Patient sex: M
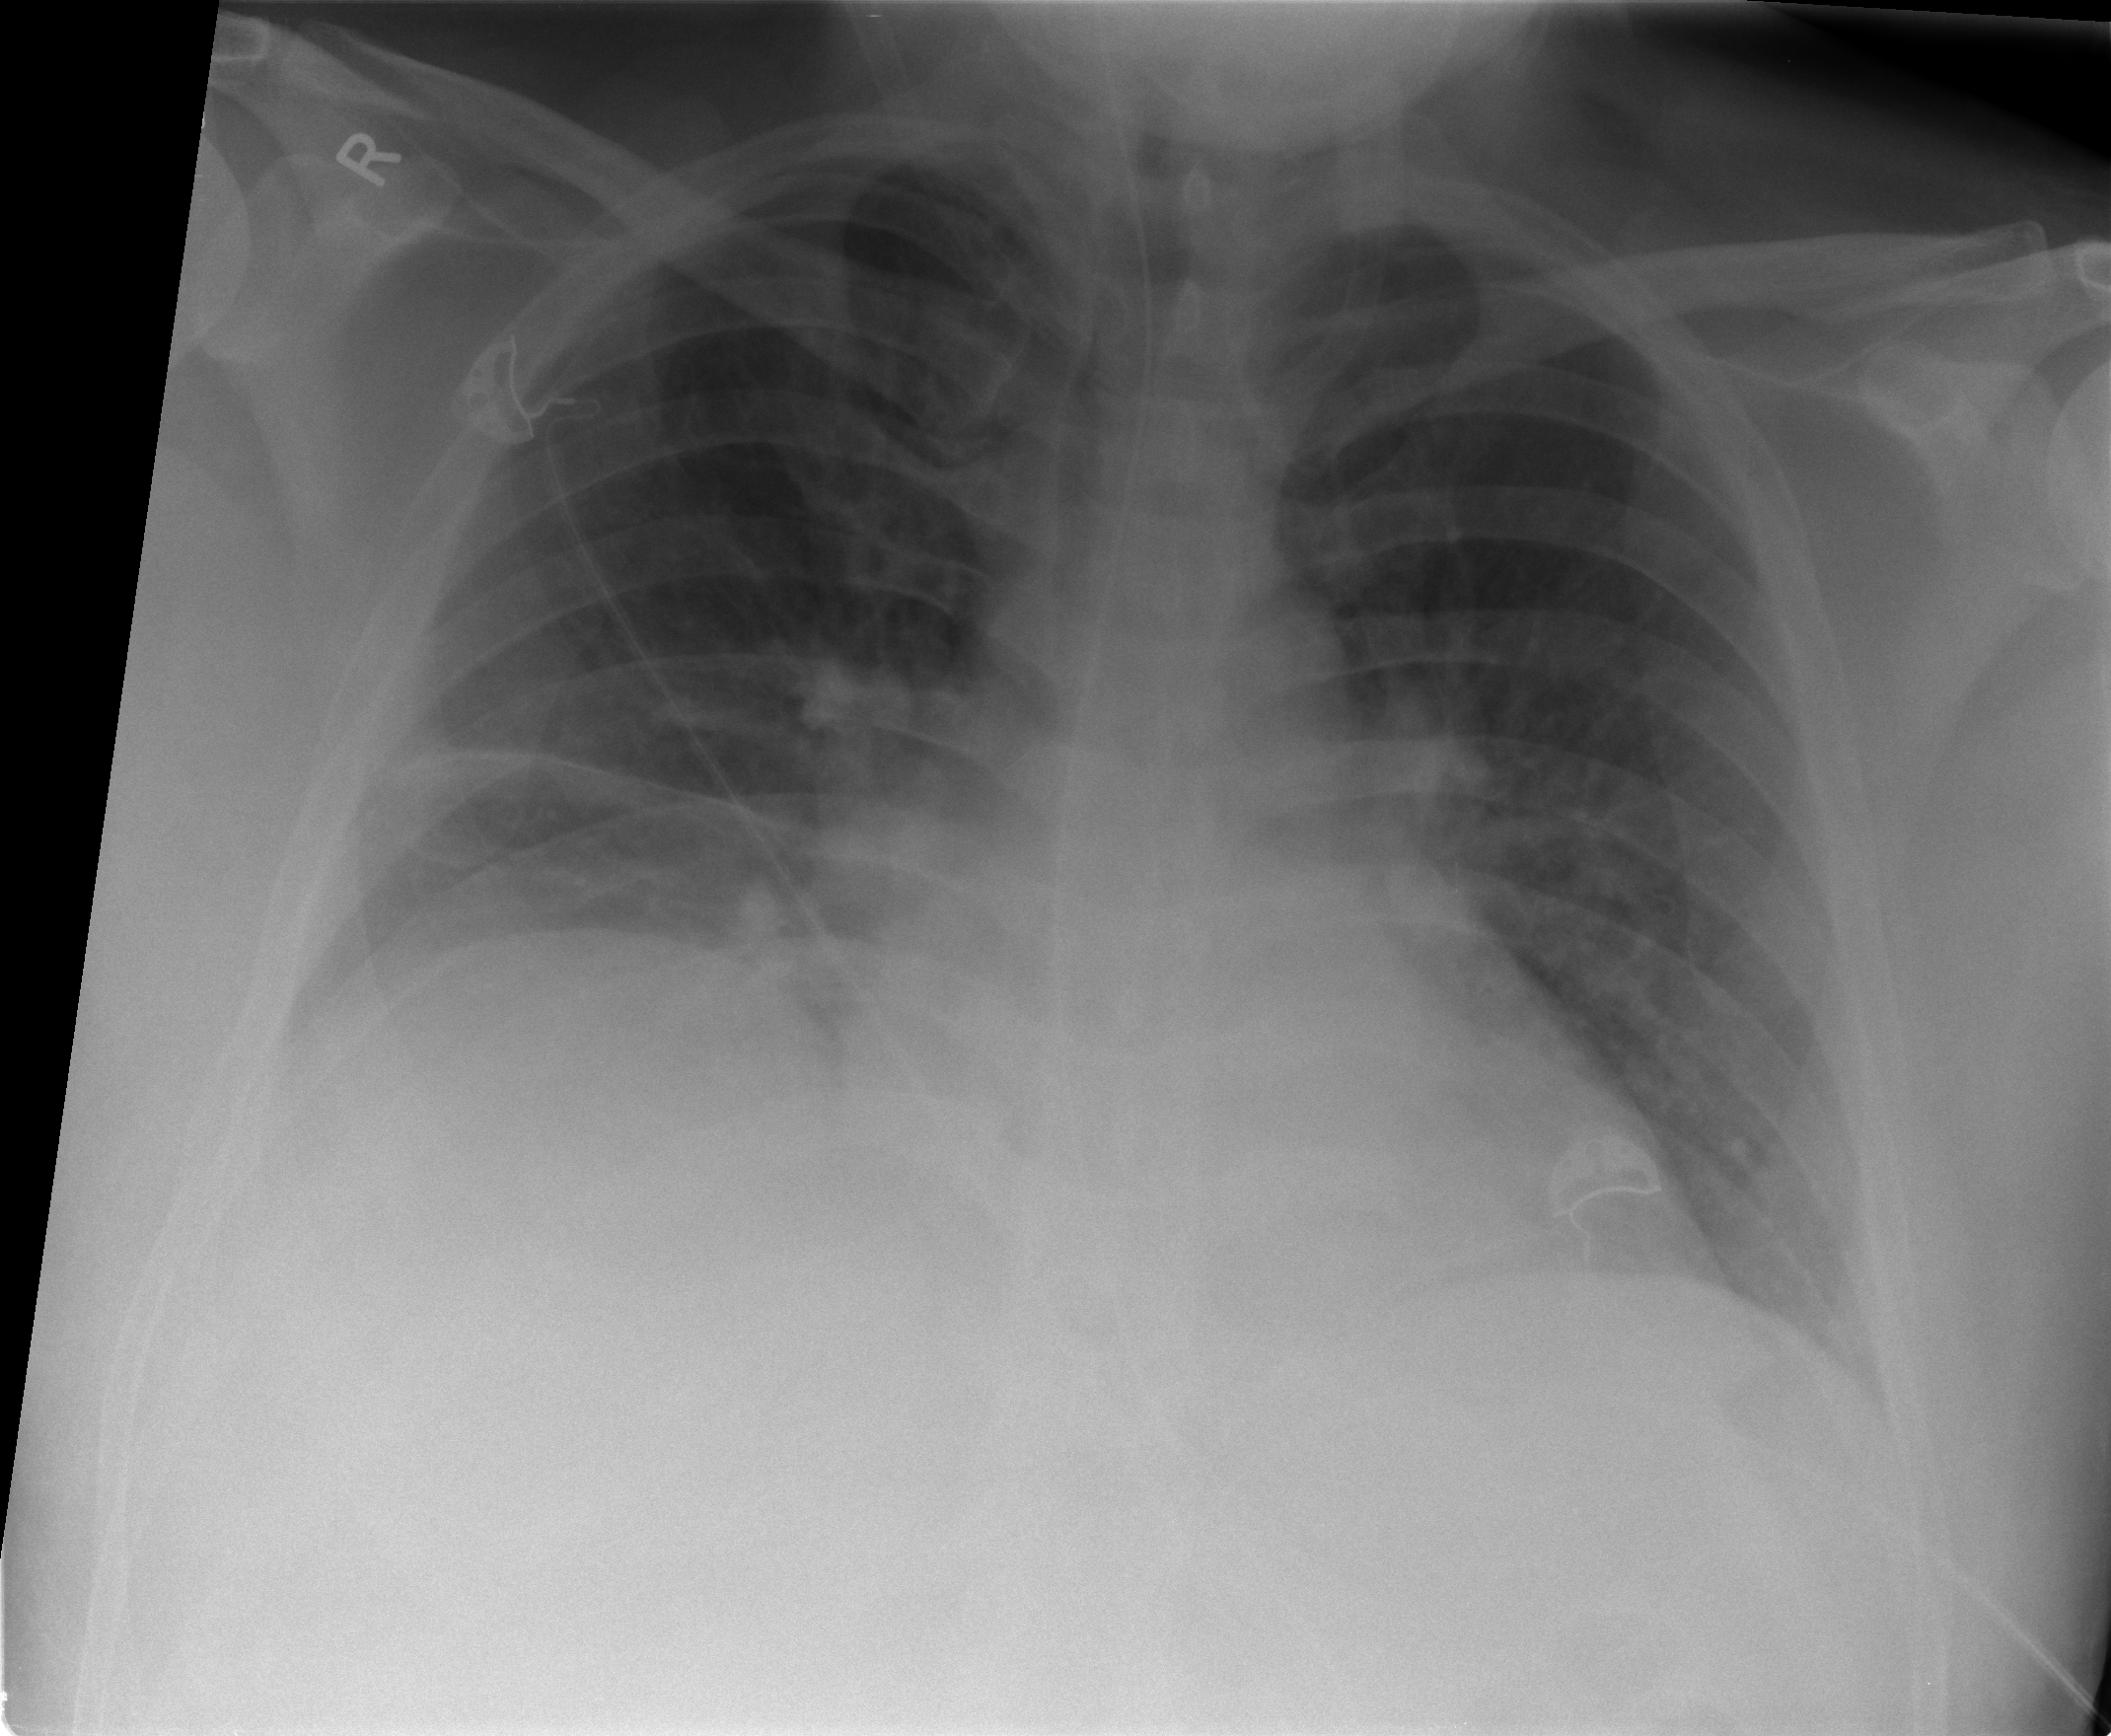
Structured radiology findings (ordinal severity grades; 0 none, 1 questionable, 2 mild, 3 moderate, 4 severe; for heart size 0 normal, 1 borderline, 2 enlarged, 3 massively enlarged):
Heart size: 1
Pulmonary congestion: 2
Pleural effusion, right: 0
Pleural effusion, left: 0
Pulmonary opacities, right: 0
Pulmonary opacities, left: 0
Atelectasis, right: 0
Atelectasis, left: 0